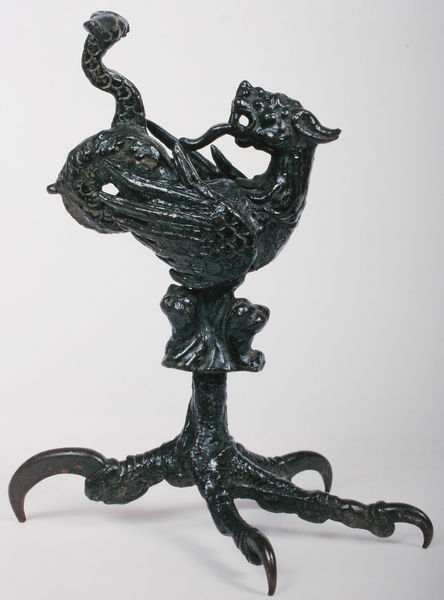
Titel: Lampe in Form eines Drachen
Künstler: Paduanisch
Standort: Venedig
Institution: Museo Correr
Schlagwörter: adler, blau, dunkel, feder, feuer, flügel, fuß, kopf, schatten, vogel, wolf, grün, braun, lampe, licht, nase, ohr, schwarz, weiss, hund, tier, ornament, federn, gefieder, schale, sockel, stein, hals, figur, ohren, renaissance, schuppen, skulptur, statue, beine, schwanz, schweif, füße, düster, klein, spitz, glänzend, metall, bronze, plastik, nagel, nägel, zehen, foto, fotografie, photographie, vier, eisen, gusseisen, gefäß, groß, zeh, schlange, krallen, photo, kunstgewerbe, china, pfote, zähne, handwerk, öllampe, mystisch, maul, fressen, zunge, wesen, fabelwesen, greif, kralle, ständer, löwe, hörner, hahn, huhn, pokal, dreibein, drehung, guss, gegenstand, kunsthandwerk, miniatur, objekt, chimäre, züngeln, ungeheuer, drachen, beissen, drache, lecken, bronzeplastik, klauen, monster, untier, klaue, scharf, rost, mondän, speien, lindwurm, bestie, fabeltier, ungeheur, hahnenfuß, biest, schlangenschwanz, ohrne, greiff, hühnerfuß, lastik, sichelförmig, vogelkralle, zubeissen, zungr, skulputr, greifenfuß, möndän, krallenfuß, kalue